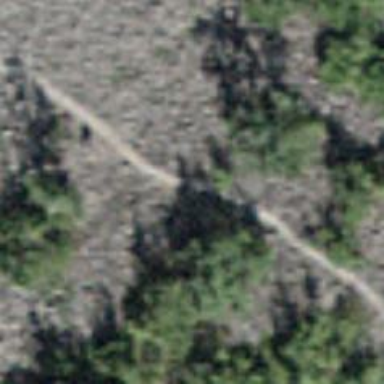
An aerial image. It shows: Path with excellent trail visibility.